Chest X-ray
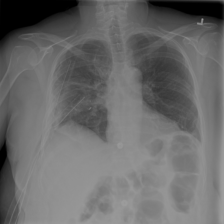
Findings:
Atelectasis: negative
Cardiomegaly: negative
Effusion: negative
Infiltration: negative
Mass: negative
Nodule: negative
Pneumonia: negative
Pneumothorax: positive
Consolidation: negative
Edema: negative
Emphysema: negative
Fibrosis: negative
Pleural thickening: negative
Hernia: negative